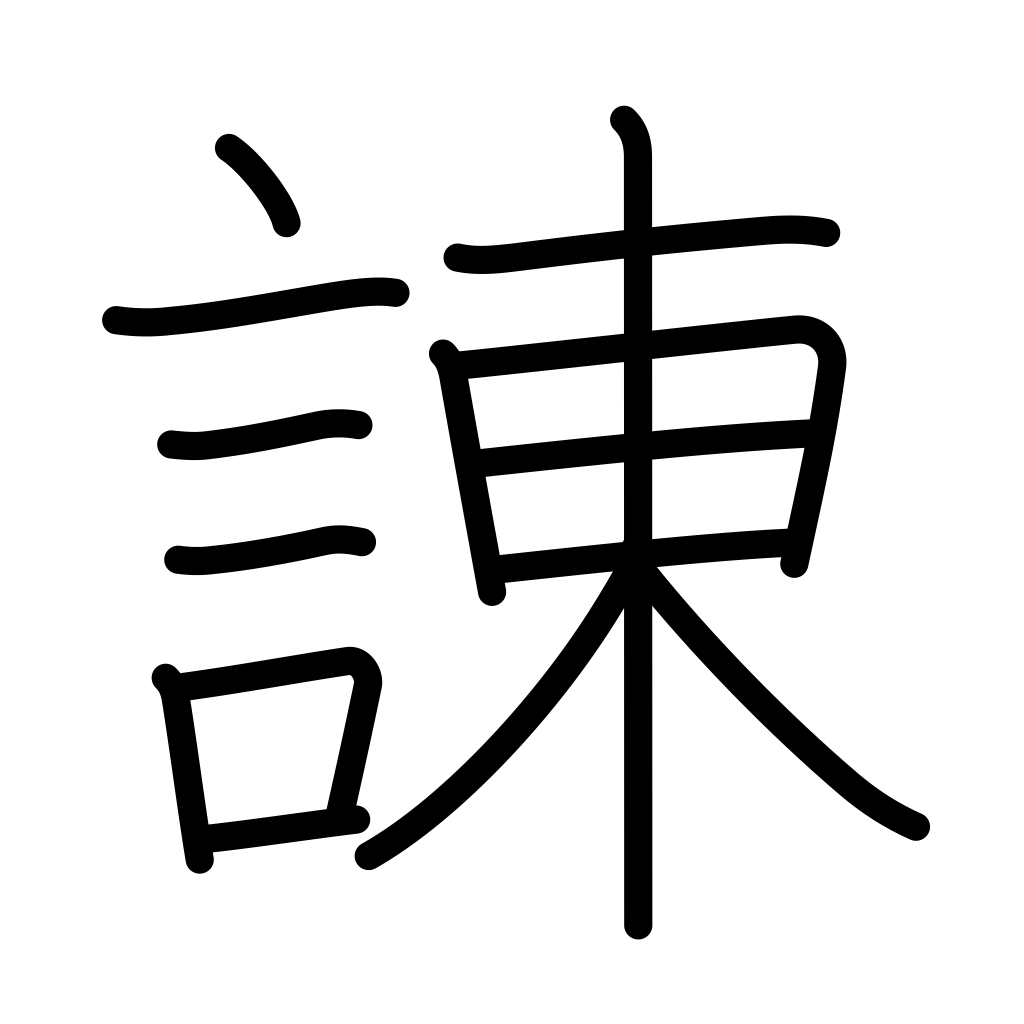
Meaning: admonish, dissuade